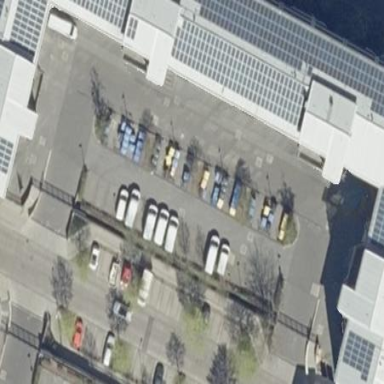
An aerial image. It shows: Parking area with surface.